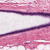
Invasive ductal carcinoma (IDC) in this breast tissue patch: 0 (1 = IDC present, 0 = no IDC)